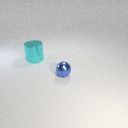
small blue metal sphere in front of large cyan metal cylinder